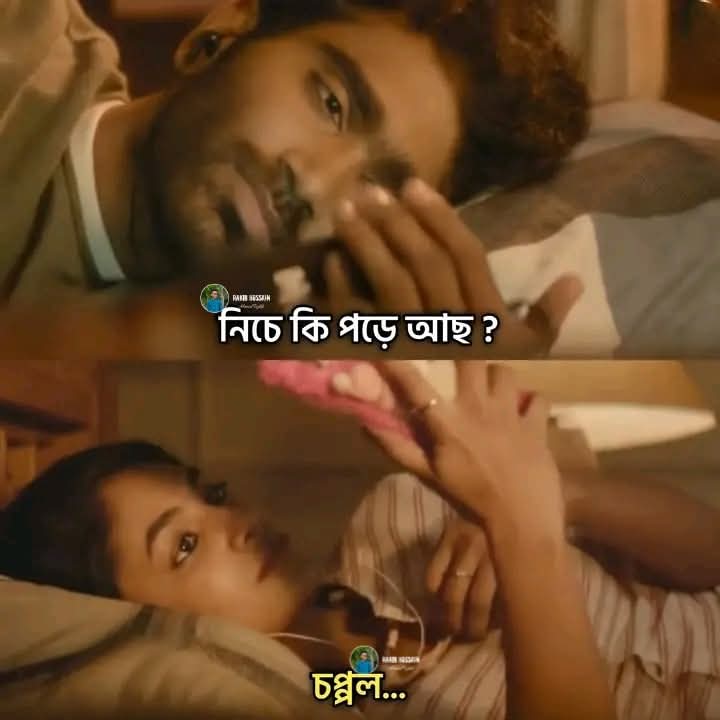
Text: নিচে কি পড়ে আছ?
চপ্পল...
Label: Non Hate